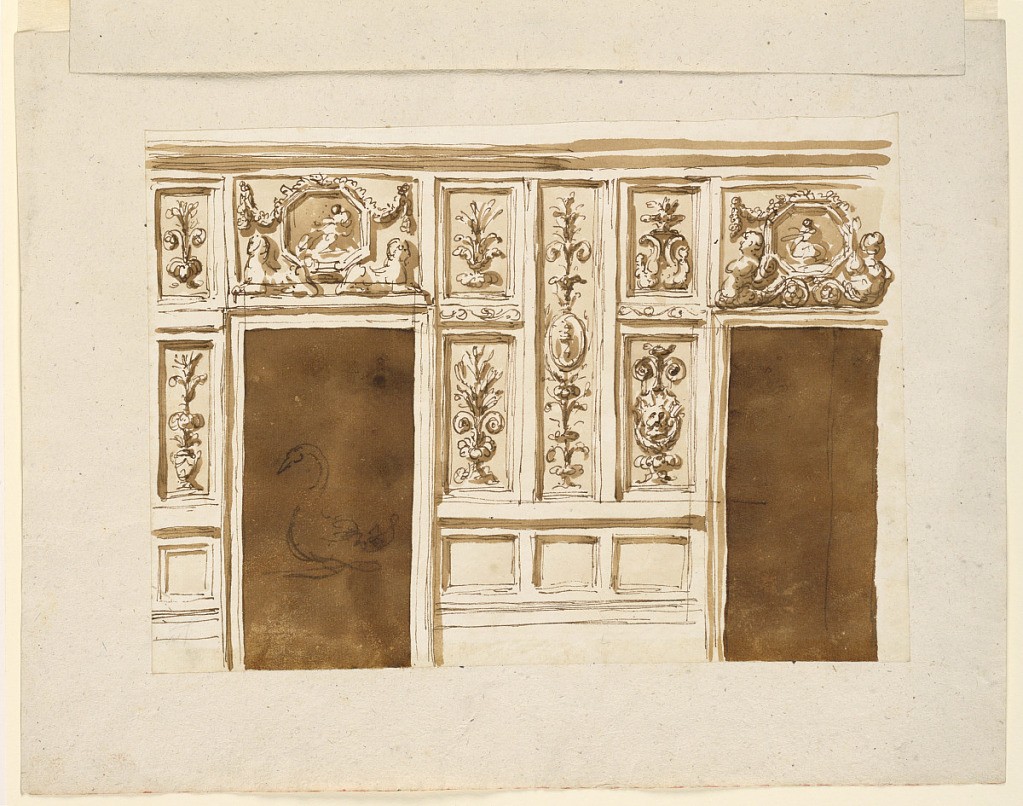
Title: Elevation of a Living Room Wall
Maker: Giuseppe Barberi, Italian, 1746–1809
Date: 1746–1809
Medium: Pen and brown ink, brush and brown wash on off-white laid paper, lined
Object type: Drawing
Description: Elevation of a Living Room Wall.